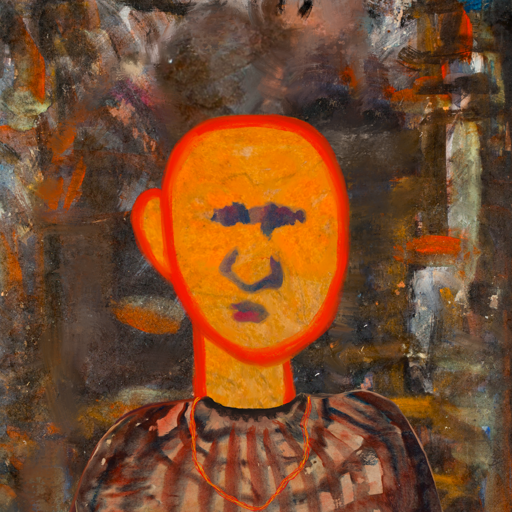
Background: GypsyQueen, Head And Neck Front: Sisters, Face Front: In_The_Sun, Bust: Orphan, Hair Front: Blank, Head Accessory: Blank, Second Necklace: Gypsy_Mother_2, Necklace: Blank, Baby: Blank